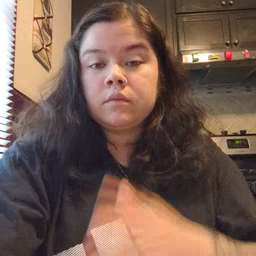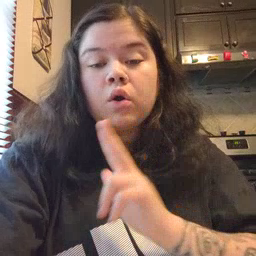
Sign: underwear